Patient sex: M
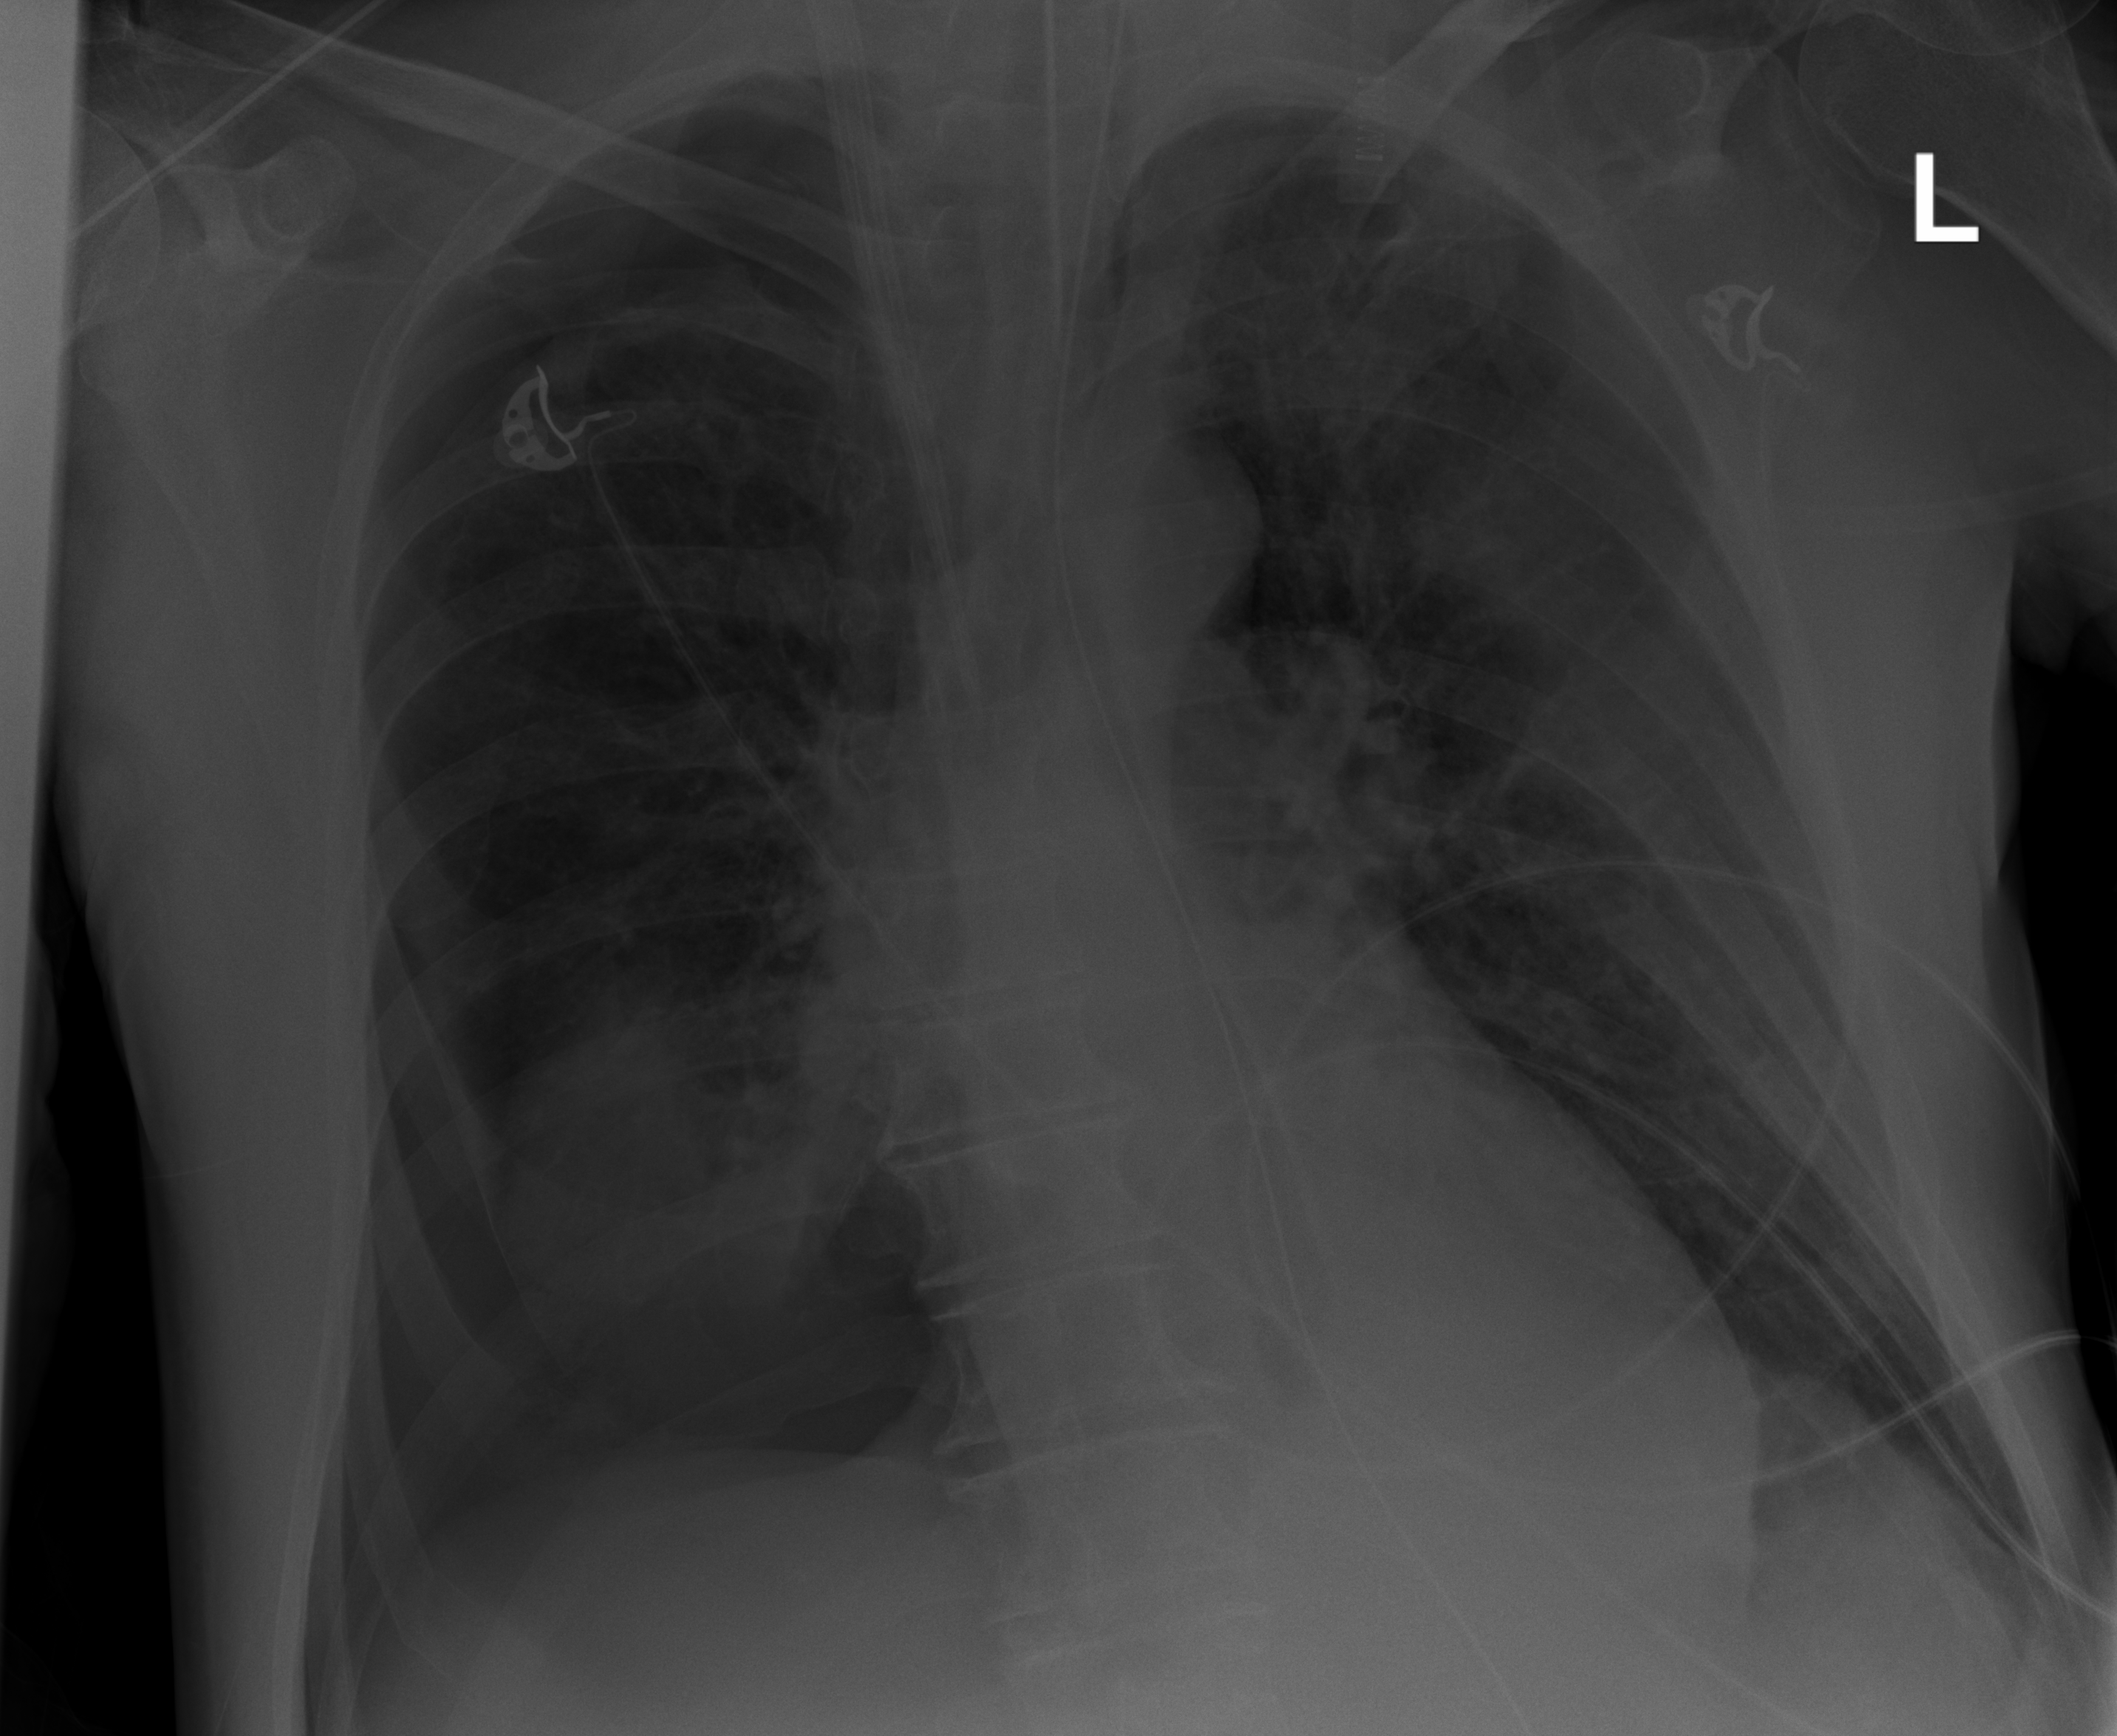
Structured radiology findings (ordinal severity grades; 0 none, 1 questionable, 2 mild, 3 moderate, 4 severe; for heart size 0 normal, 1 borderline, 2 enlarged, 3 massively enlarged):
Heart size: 0
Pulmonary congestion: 0
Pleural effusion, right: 0
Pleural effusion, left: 0
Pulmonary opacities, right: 0
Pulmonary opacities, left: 0
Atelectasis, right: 2
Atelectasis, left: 0